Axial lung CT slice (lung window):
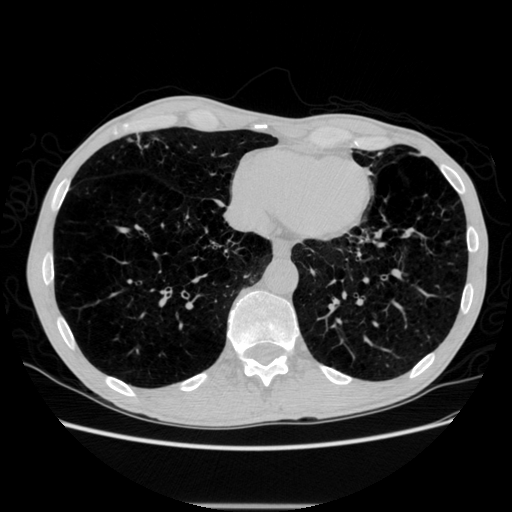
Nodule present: no